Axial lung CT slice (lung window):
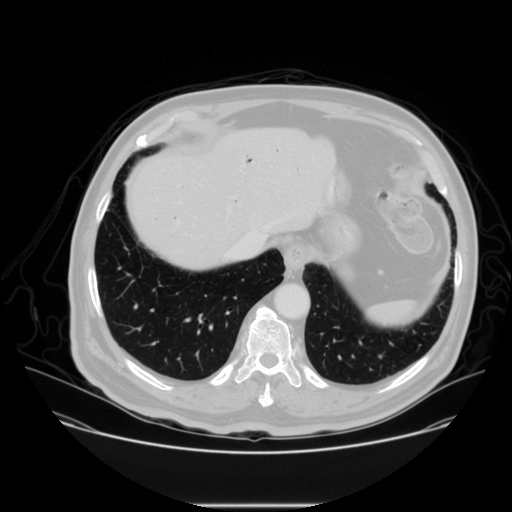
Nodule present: no